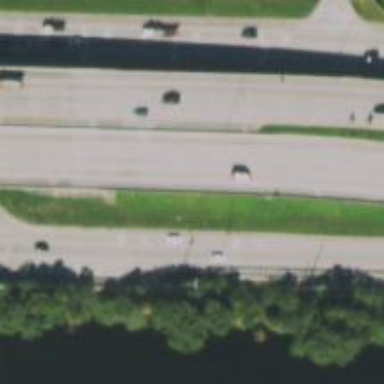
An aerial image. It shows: Trunk link highway.